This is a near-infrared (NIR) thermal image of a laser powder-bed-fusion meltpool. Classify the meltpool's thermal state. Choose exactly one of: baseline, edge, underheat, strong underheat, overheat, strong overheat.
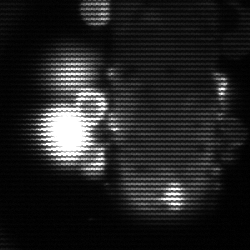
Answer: strong underheat